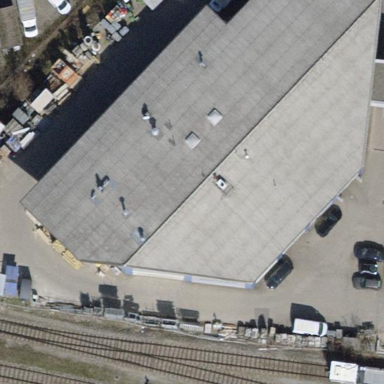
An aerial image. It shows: Industrial building.